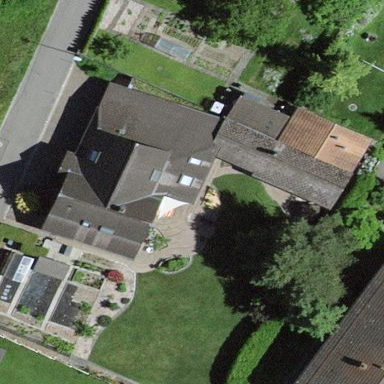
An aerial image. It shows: Residential building.